Question: Count the number of objects in the diagram.
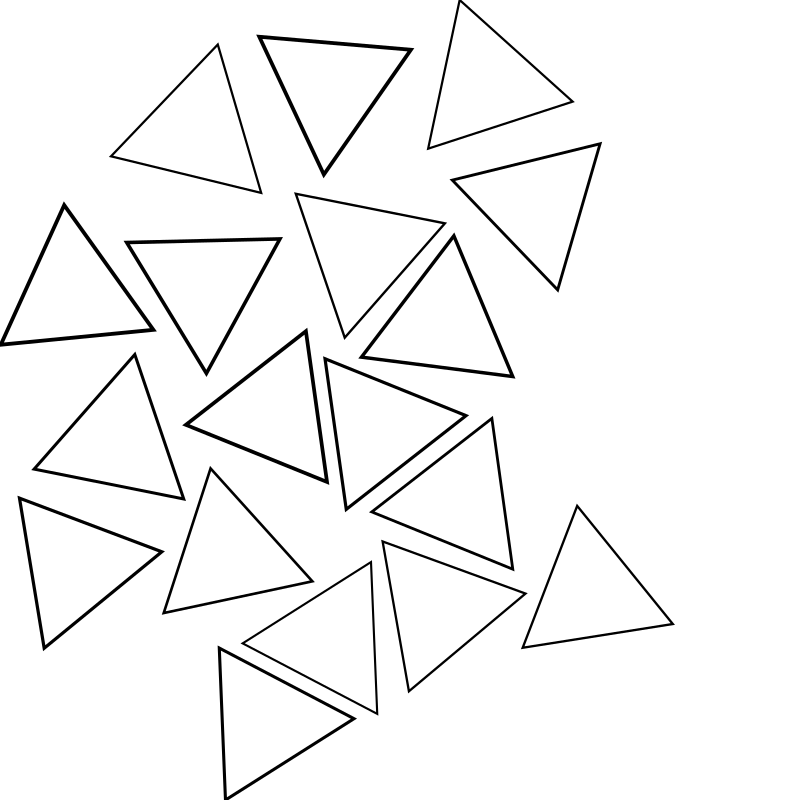
Answer: 18